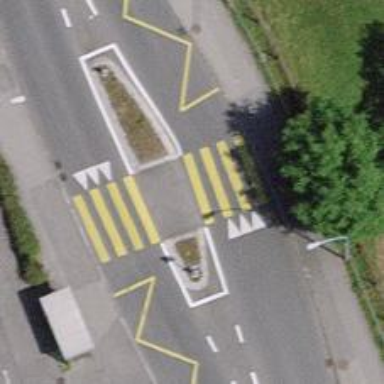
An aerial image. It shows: Kerb serving as barrier.